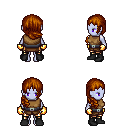
a pixel art fantasy rpg character, female body template, dark elf, purple skin, leather chest armor, gold greaves, brunette right-swept hairstyle, gold gloves, black shoes, four views (front, back, left, right), 2x2 character sprite sheet, small pixel art, hard edges, no anti-aliasing